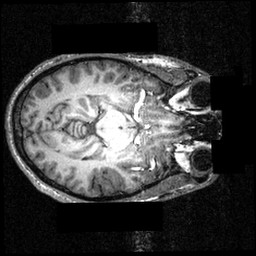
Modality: T1w
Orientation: axial
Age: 26
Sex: male
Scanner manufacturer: siemens
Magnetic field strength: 3.951 T
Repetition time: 1.5 s
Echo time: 0.00335 s